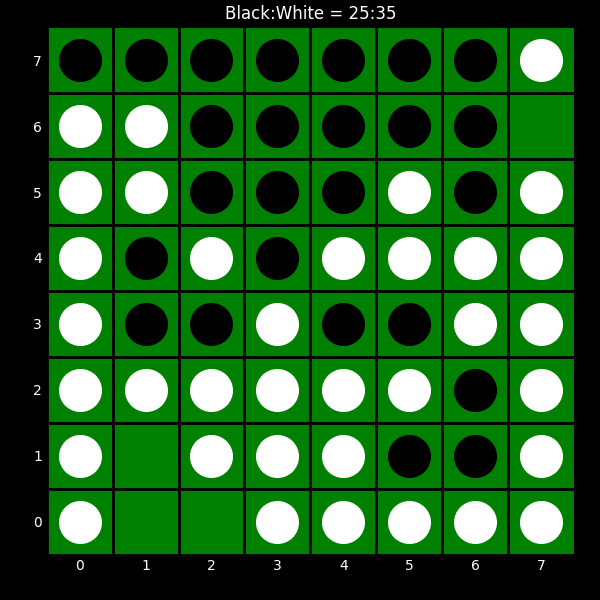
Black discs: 25
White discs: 35